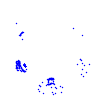
Particle: pion